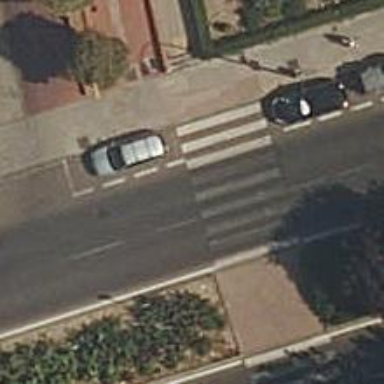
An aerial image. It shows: Zebra crossing on the road.